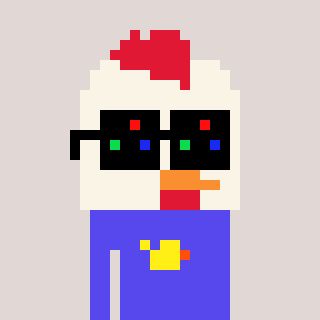
a pixel art character with square black sunglasses, a chicken-shaped head and a computerblue-colored body on a warm background